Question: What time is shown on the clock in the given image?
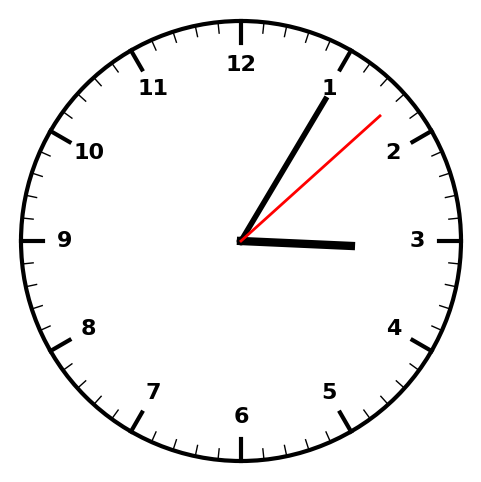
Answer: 03:05:08